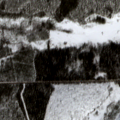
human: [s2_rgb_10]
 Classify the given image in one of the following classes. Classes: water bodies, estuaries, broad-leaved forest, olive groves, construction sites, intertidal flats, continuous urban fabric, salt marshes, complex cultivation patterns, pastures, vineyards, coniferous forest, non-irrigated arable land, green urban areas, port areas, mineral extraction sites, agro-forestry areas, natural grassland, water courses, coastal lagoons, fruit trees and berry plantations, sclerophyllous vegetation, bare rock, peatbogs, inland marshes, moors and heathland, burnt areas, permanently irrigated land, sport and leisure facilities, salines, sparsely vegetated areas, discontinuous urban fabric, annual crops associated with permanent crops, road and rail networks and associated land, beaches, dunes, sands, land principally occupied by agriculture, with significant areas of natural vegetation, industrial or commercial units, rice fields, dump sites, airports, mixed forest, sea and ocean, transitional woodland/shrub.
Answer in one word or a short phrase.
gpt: coniferous forest, mixed forest, transitional woodland/shrub, peatbogs